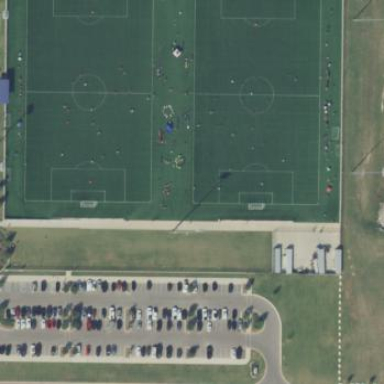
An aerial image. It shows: Soccer pitch designated for leisure and sports activities.